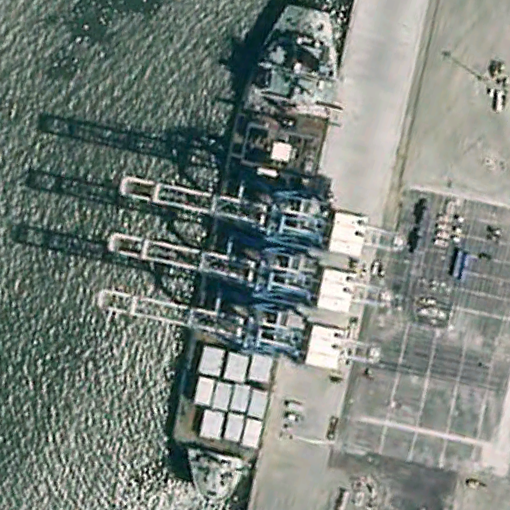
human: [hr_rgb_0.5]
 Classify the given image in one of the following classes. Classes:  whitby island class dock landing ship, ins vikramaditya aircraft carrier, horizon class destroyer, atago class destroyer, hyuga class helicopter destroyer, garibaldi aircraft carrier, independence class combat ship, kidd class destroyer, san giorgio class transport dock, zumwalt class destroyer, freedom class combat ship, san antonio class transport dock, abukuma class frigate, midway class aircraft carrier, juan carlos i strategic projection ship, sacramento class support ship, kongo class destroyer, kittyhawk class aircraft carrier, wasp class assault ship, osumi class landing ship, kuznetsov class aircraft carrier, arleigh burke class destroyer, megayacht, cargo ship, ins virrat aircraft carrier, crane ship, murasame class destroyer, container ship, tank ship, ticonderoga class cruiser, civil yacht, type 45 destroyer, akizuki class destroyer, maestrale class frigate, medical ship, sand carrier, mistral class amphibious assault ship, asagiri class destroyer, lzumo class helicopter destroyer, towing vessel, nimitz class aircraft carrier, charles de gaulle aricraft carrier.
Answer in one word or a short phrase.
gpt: Container ship